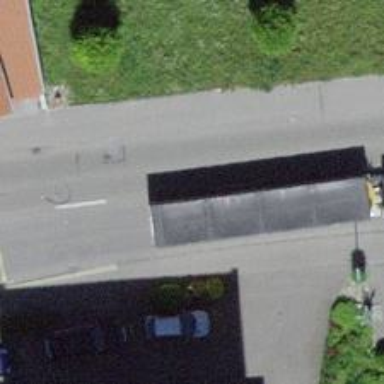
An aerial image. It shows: Secondary road with asphalt surface and sidewalks on both sides.